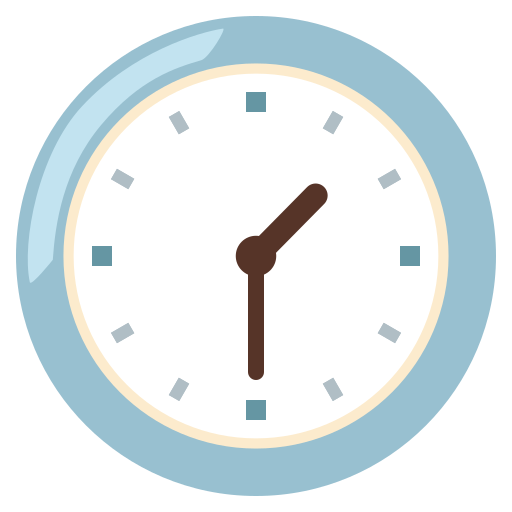
Emoji: 🕜